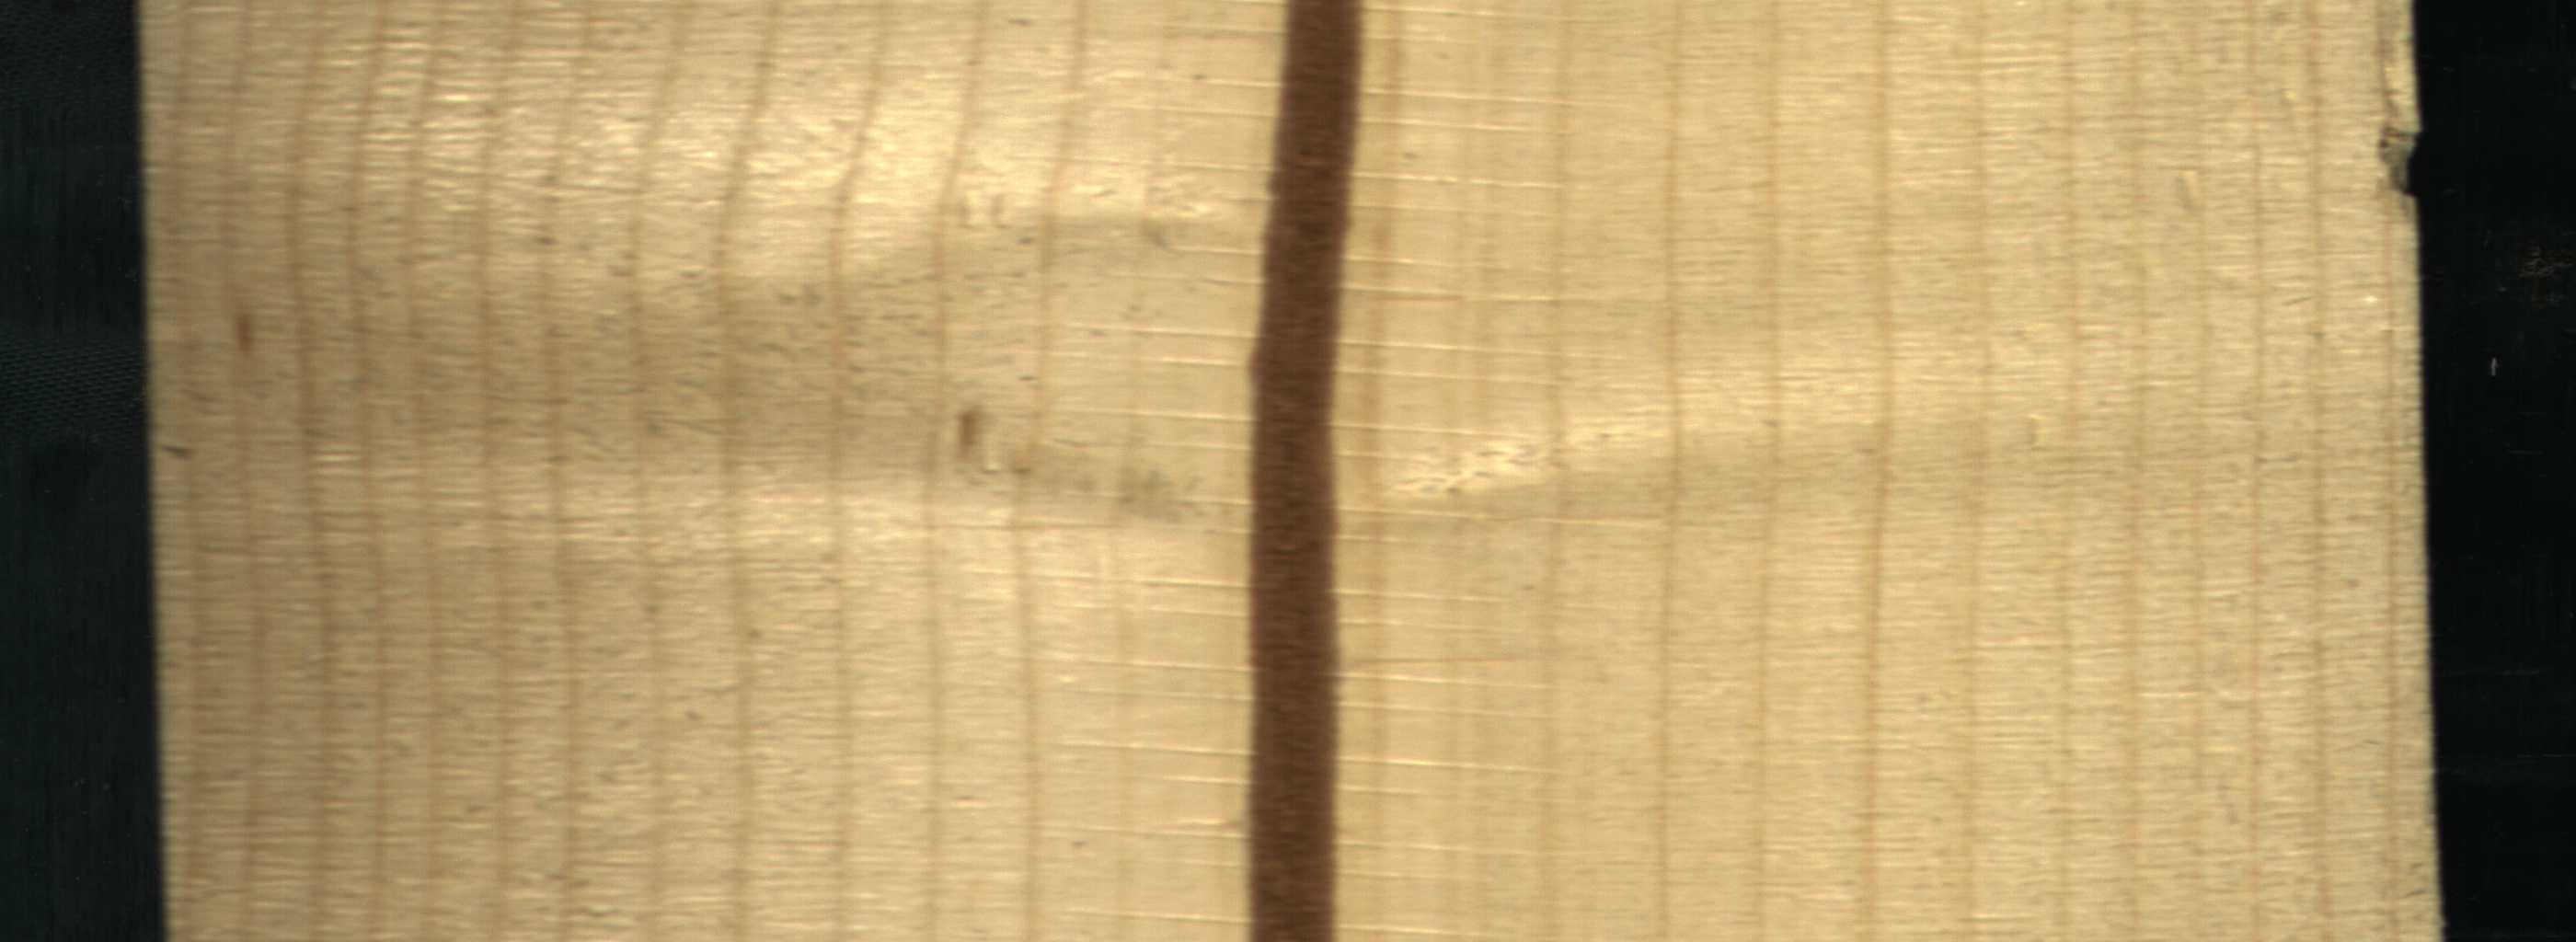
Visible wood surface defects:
Marrow